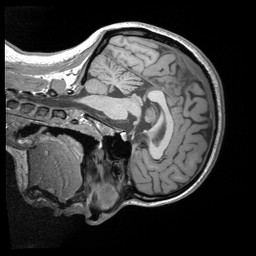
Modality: T1w
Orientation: sagittal
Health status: healthy